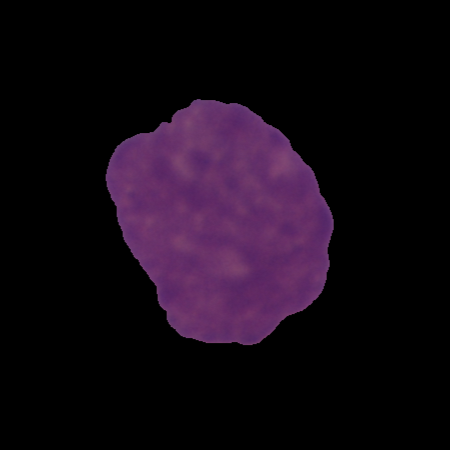
Label: cancer